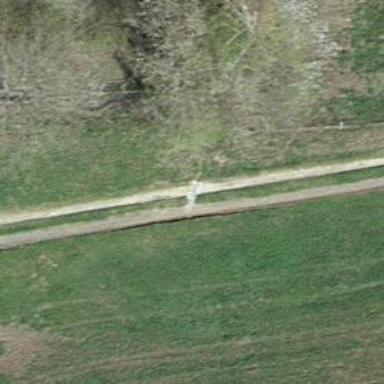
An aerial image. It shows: Track road with grade4 tracktype.